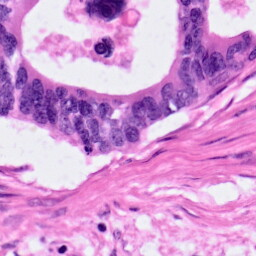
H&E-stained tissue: Pancreatic